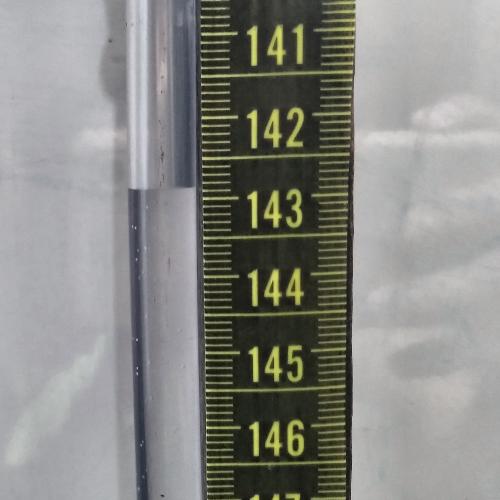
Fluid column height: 142.9 cm